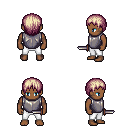
a pixel art fantasy rpg character, male body template, human, dark skin, steel chest armor, white pants, white blonde plain hairstyle, dagger, four views (front, back, left, right), 2x2 character sprite sheet, small pixel art, hard edges, no anti-aliasing